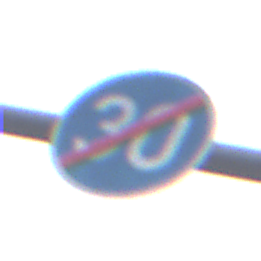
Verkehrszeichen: EndeMindestgeschwindigkeit
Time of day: MorningAfternoon
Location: Outdoor (Suburban)
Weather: Overcast
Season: NotSpecified
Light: Natural